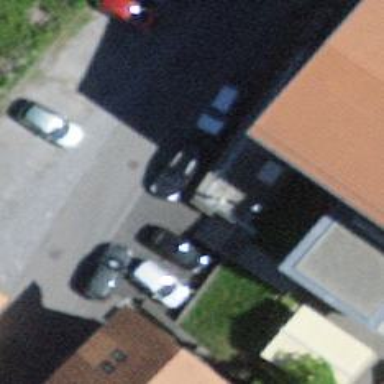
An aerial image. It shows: Set of steps on the road.